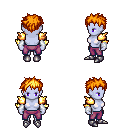
a pixel art fantasy rpg character, female body template, dark elf, purple skin, gold arm armor, magenta pants, light blonde bedhead hairstyle, white cloth bracers, metal boots, four views (front, back, left, right), 2x2 character sprite sheet, small pixel art, hard edges, no anti-aliasing